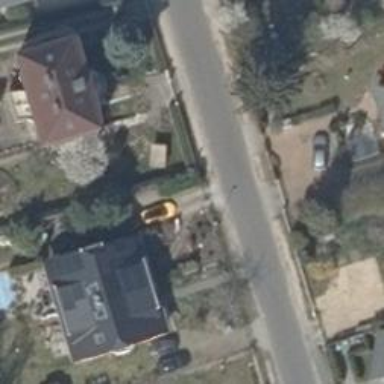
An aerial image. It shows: Residential road with asphalt surface.